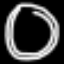
Label: clock